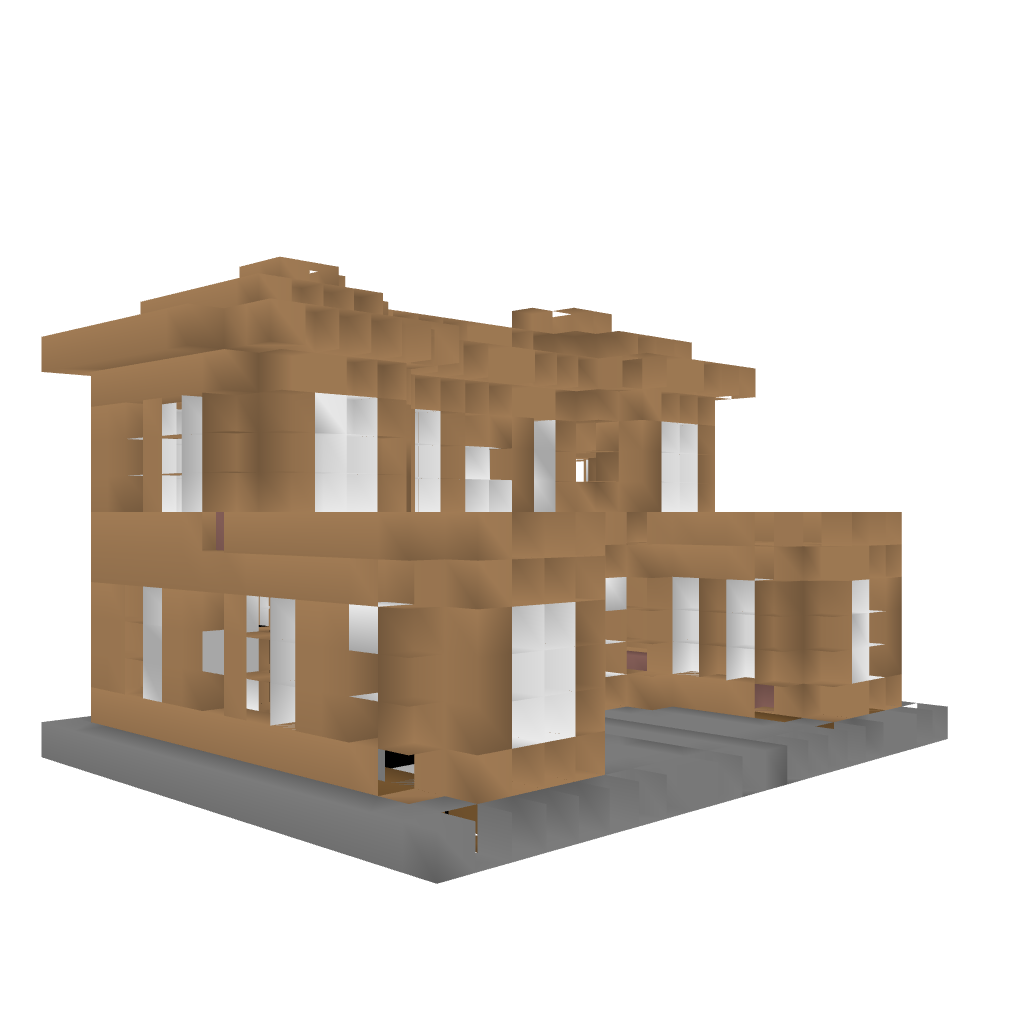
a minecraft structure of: House #6 good quality